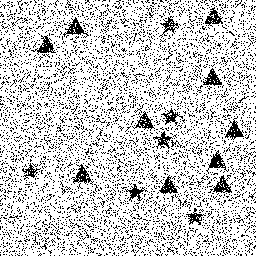
Squares: 0
Triangles: 10
Stars: 6
Total shapes: 16